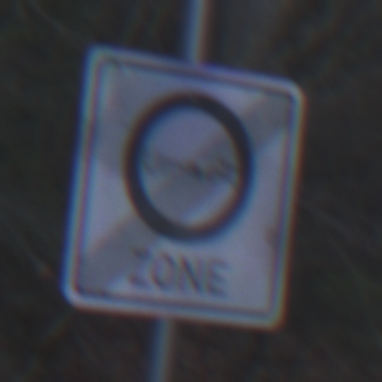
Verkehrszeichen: EndeUmweltzone
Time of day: MorningAfternoon
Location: Outdoor (Nature)
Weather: Overcast
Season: Winter
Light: Natural